Question: This is an assignment for a course we are having and i need some help.
I am having problems for example, trying to request a file that does not exist, it works that a 404 file not found page comes up, but when i look in the web tool for Safari i can see that the response code is 200, OK, which is definialty wrong, it should be the code that is the error.
But why i don't see, i send the error code header when a error occurs, but it'still doesn't work. Can somebody point me at the right direction or maybe just say what the problem is and i can fix it :D ?

Main:
'''
import java.io.File;
import java.io.IOException;
import java.net.InetSocketAddress;
import java.net.ServerSocket;
import java.net.Socket;
import java.net.SocketAddress;
public class WebServer {
private static int PORT = 8888;
private static String ROOT_DIR = "";
public static void main(String[] args) {
if (isCorrect(args) == true) {
boolean isRunning = true;
try {
/* Creates a new server socket */
ServerSocket serverSocket = new ServerSocket();
/* Binds the port to the server */
SocketAddress localBindPoint = new InetSocketAddress(PORT);
serverSocket.bind(localBindPoint);
System.out.println("==============================================" +
"
| HTTP Web Server |" +
"
===================" +
"
| Configuration: " +
"
| Directory: " +
"
| " + ROOT_DIR +
"
| Port: " +
"
| " + PORT +
"
| Usage: <directory> <port>" +
"
| ctrl-c to exit" +
"
==============================================");
/* The server is running */
while (isRunning) {
try {
/* Accept connection by client */
Socket socket = serverSocket.accept();
/* Each connected client gets a new thread */
new Thread(new RequestHandler(socket, ROOT_DIR)).start();
} catch (IOException e) {
System.err.println(e.getMessage());
}
}
} catch (IOException e) {
System.err.println("Address already in use!" +
"
Close running connection or choose other port");
}
} else
usageMsg();
System.exit(1);
}
public static boolean isDirectory(String path){
File filePath = null;
try{
filePath = new File(path);
/* False if file is not a directory */
if (!filePath.isDirectory())
return false;
}
catch (Exception e){
System.err.println(e.getMessage());
}
/* Seems to be a file path */
return true;
}
public static boolean isCorrect(String[] args){
if (args.length != 2){
usageMsg();
return false;
}
try{
ROOT_DIR = args[0].toString();
PORT = Integer.parseInt(args[1]);
}
catch (NumberFormatException n){
System.err.println(n.getMessage());
}
if (!isDirectory(ROOT_DIR)){
usageMsg();
return false;
}
return true;
}
public static void usageMsg(){
System.err.println("Invalid arguments"+
"
Usage: java -jar Webserver.jar <directory> <port>");
}
}
'''
RequestHandler:
'''
import java.io.*;
import java.net.Socket;
import java.util.StringTokenizer;
/**
* Web Server Request Handler.
* Created on 2015-02-16.
*/
public class RequestHandler implements Runnable {
/*
TODO ( ) Problem 1
TODO ( ) Problem 2
TODO ( ) Problem 3
TODO (X) Index page for first page.
TODO (X) Read and download images & other files
TODO ( ) Fix header responses
TODO ( ) Error responses
*/
private String
OK = "HTTP/1.0 200 OK",
NOT_FOUND = "HTTP/1.0 404 Not Found",
BAD_REQUEST = "HTTP/1.0 400 Bad Request",
FORBIDDEN = "HTTP/1.0 403 Forbidden",
SERVER_ERROR = "HTTP/1.0 500 Internal Server Error";
private String ROOT_DIR;
private Socket client;
private PrintStream send;
private DataInputStream fromClient;
private DataOutputStream out;
RequestHandler(Socket client, String ROOT_DIR) {
this.client = client;
this.ROOT_DIR = ROOT_DIR;
try {
send = new PrintStream(client.getOutputStream());
fromClient = new DataInputStream(client.getInputStream());
out = new DataOutputStream(new BufferedOutputStream(client.getOutputStream()));
} catch (IOException e) {
System.err.println(e.getMessage());
}
}
/* Reads the HTTP request and responds */
public void run() {
String request = null;
String fileName = null;
StringTokenizer tok = null;
try {
/* Read HTTP request from client */
while ((request = fromClient.readLine()) != null) {
System.out.println(request);
tok = new StringTokenizer(request);
/* Extracts the file path from the GET command */
if (tok.hasMoreElements() && tok.nextToken().equals("GET")
&& tok.hasMoreElements()) {
fileName = tok.nextToken();
} else
throw new FileNotFoundException();
/* */
if (fileName.endsWith("/"))
fileName += "index.html";
/* Illegal characters, prevent access to super directories */
if (fileName.indexOf("..") >= 0 || fileName.indexOf('|') >= 0
|| fileName.indexOf(':') >= 0 || fileName.indexOf('~') >= 0) {
error(FORBIDDEN, "Forbidden Access", fileName);
}
else
if (new File(fileName).isDirectory()) {
fileName = fileName.replace('\', '/');
send.close();
return;
}
/* File name is ROOT_DIR + file name */
fileName = ROOT_DIR + fileName;
/* Create file */
File file = new File(fileName);
if (file.isDirectory()) {
fileName = fileName + "index.html";
}
/* File does not exist */
if (file.exists()){
/* Determines the MIME type of the file */
String mimeType = getMimeType(file);
/* Sends the file */
sendFile(file, mimeType, fileName);
client.close();
}
else
error(NOT_FOUND, "404 File Not Found", fileName);
}
}
catch (FileNotFoundException e) {
System.err.println(e.getMessage());
}
catch (IOException e){
System.err.println(e.getMessage());
}
}
/* Sends the requested file to the client */
public void sendFile(File file, String fileType, String fileName) {
try {
// Buffer must not be to low, => fragments
int length = (int) file.length();
FileInputStream fileIn = new FileInputStream(fileName);
byte[] bytes = new byte[length];
/* Write until bytes is empty */
while ((length = fileIn.read(bytes)) != -1 ){
out.write(bytes, 0, length);
out.flush();
out.writeBytes(OK);
out.writeBytes("Server: Jakobs Web Server v1.0");
out.writeBytes("Content-Type: " + fileType + "
");
out.writeBytes("Content-Length: " + length + "
");
out.writeBytes("");
}
send.close();
} catch (IOException e) {
System.err.println(e.getMessage());
}
}
/* Sends the header response to the client */
public void sendHeaderResponse(String code, String fileType){
try {
out.writeBytes(code);
out.writeBytes("Server: Jakobs Web Server v1.0");
out.writeBytes("Content-Type: " + fileType + "
");
out.writeBytes("");
}
catch (IOException e){
System.err.println(e.getMessage());
}
}
/* Sends error response to the client */
public void error(String code, String error, String fileName){
System.err.println(error +
"
File Requested: " + fileName);
/* Sends the error code header */
sendHeaderResponse(code, fileName);
/* Sends the error message and cause to client */
send.print("<html><head><title>" + error + "</title></head><body>");
send.print("<h1>" + error + "</h1>
");
send.println("Location: /" + fileName + "/
");
send.println("Exception Cause: " + error + "
");
send.print("<a href="index.html">Start Page</a>");
send.print("</body>"</html>");
send.flush();
send.close();
}
/* Finds out the MIME type of the requested file */
public String getMimeType(File f) {
String file = f.toString();
String type = "";
if (file.endsWith(".txt")) {
type = "text/txt";
} else if (file.endsWith(".html") || file.endsWith("htm")) {
type = "text/html";
} else if (file.endsWith(".jpg")) {
type = "image/jpg";
} else if (file.endsWith(".png")) {
type = "image/png";
} else if (file.endsWith(".jpeg")) {
type = "image/jpeg";
} else if (file.endsWith(".gif")) {
type = "image/gif";
} else if (file.endsWith(".pdf")) {
type = "application/pdf";
} else if (file.endsWith(".mp3")) {
type = "audio/mpeg";
} else if (file.endsWith(".class")){
type = "application/octet-stream";
} else if (file.endsWith(".mp4")){
type = "video/mp4";
}
return type;
}
}
'''
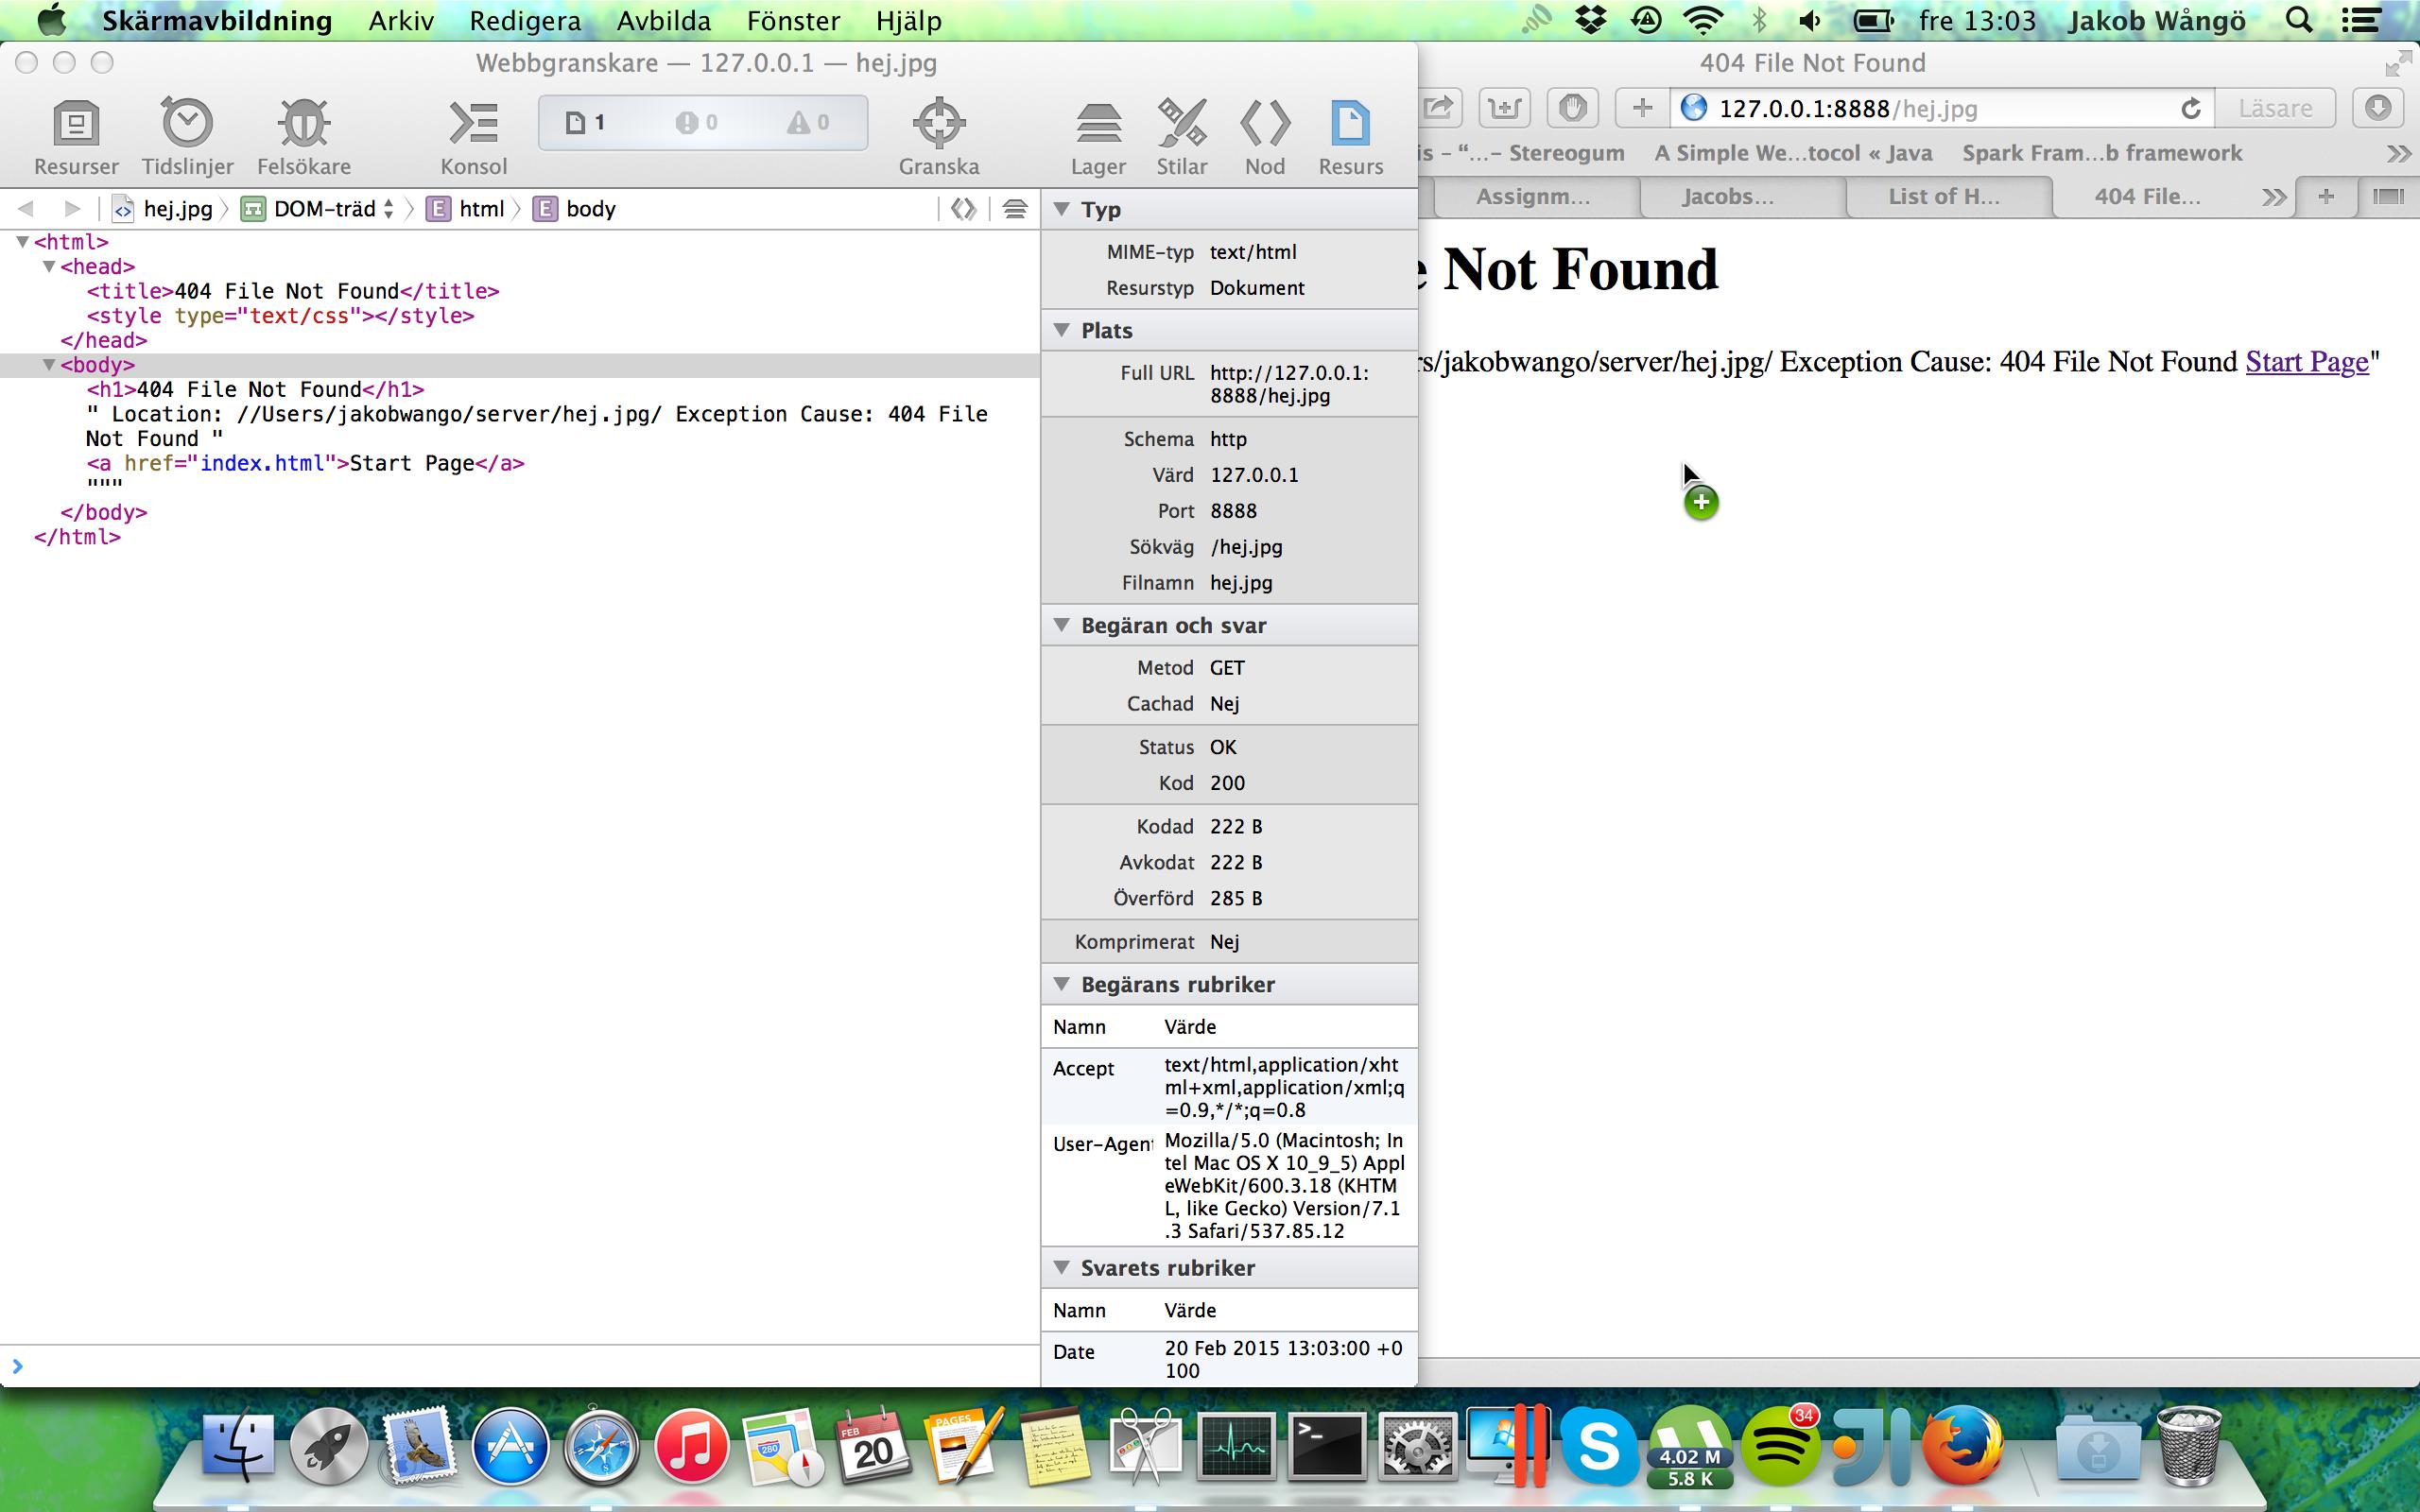
Answer: Make sure that you write e.g. 'HTTP/1.1 404 Not Found' to the client, not just the '400'.
Actually no, your problem is that you don't end the response properly. The browser keeps receiving data and shows no response code received. Let me see how this can be fixed in your code.
Also, you use two wrapper streams around 'client.getOutputStream()' to send data to the client ('send' and 'out'). Not sure why you do this. This looks weird. You should use just one wrapper stream. And you never close 'out', probably that's your problem, that's why the browser thinks the response is not yet fully received. Try to use one stream and handle it properly.
OK, here is your code fixed.
'''
import java.io.*;
import java.net.Socket;
import java.util.StringTokenizer;
/**
* Web Server Request Handler.
* Created on 2015-02-16.
*/
public class RequestHandler implements Runnable {
/*
TODO ( ) Problem 1
TODO ( ) Problem 2
TODO ( ) Problem 3
TODO (X) Index page for first page.
TODO (X) Read and download images & other files
TODO ( ) Fix header responses
TODO ( ) Error responses
*/
private String
OK = "HTTP/1.0 200 OK",
NOT_FOUND = "HTTP/1.0 404 Not Found",
BAD_REQUEST = "HTTP/1.0 400 Bad Request",
FORBIDDEN = "HTTP/1.0 403 Forbidden",
SERVER_ERROR = "HTTP/1.0 500 Internal Server Error";
private String ROOT_DIR;
private Socket client;
private PrintStream send;
private DataInputStream fromClient;
// private DataOutputStream out;
RequestHandler(Socket client, String ROOT_DIR) {
this.client = client;
this.ROOT_DIR = ROOT_DIR;
try {
send = new PrintStream(client.getOutputStream());
fromClient = new DataInputStream(client.getInputStream());
// out = new DataOutputStream(new BufferedOutputStream(client.getOutputStream()));
} catch (IOException e) {
System.err.println(e.getMessage());
}
}
/* Reads the HTTP request and responds */
public void run() {
String request = null;
String fileName = null;
StringTokenizer tok = null;
try {
/* Read HTTP request from client */
while ((request = fromClient.readLine()) != null) {
System.out.println(request);
tok = new StringTokenizer(request);
/* Extracts the file path from the GET command */
if (tok.hasMoreElements() && tok.nextToken().equals("GET")
&& tok.hasMoreElements()) {
fileName = tok.nextToken();
} else
throw new FileNotFoundException();
/* */
if (fileName.endsWith("/"))
fileName += "index.html";
/* Illegal characters, prevent access to super directories */
if (fileName.indexOf("..") >= 0 || fileName.indexOf('|') >= 0
|| fileName.indexOf(':') >= 0 || fileName.indexOf('~') >= 0) {
error(FORBIDDEN, "Forbidden Access", fileName);
}
else
if (new File(fileName).isDirectory()) {
fileName = fileName.replace('\', '/');
send.close();
return;
}
/* File name is ROOT_DIR + file name */
fileName = ROOT_DIR + fileName;
/* Create file */
File file = new File(fileName);
if (file.isDirectory()) {
fileName = fileName + "index.html";
}
/* File does not exist */
if (file.exists()){
/* Determines the MIME type of the file */
String mimeType = getMimeType(file);
/* Sends the file */
sendFile(file, mimeType, fileName);
client.close();
}
else
error(NOT_FOUND, "404 File Not Found", fileName);
}
}
catch (FileNotFoundException e) {
System.err.println(e.getMessage());
}
catch (IOException e){
System.err.println(e.getMessage());
}
}
/* Sends the requested file to the client */
public void sendFile(File file, String fileType, String fileName) {
try {
// Buffer must not be to low, => fragments
int length = 0; // (int) file.length();
FileInputStream fileIn = new FileInputStream(fileName);
byte[] bytes = new byte[1024];
ByteArrayOutputStream bos = new ByteArrayOutputStream();
/* Write until bytes is empty */
while ((length = fileIn.read(bytes)) != -1 ){
bos.write(bytes, 0, length);
// send.write(bytes, 0, length);
// send.flush();
}
bos.flush();
bos.close();
byte[] data1 = bos.toByteArray();
System.out.print(new String(data1));
send.print(OK);
send.print("");
send.print("Server: Jakobs Web Server v1.0");
send.print("Content-Type: " + fileType + "
");
send.print("Content-Length: " + data1.length + "
");
send.println("");
send.write(data1, 0, data1.length);
send.println("");
send.flush();
send.close();
fileIn.close();
} catch (IOException e) {
System.err.println(e.getMessage());
}
}
/* Sends the header response to the client */
public void sendHeaderResponse(String code, String fileType){
try {
send.print(code);
send.print("Server: Jakobs Web Server v1.0");
send.print("Content-Type: " + fileType + "
");
send.print("");
send.println();
}
catch (Exception e){
System.err.println(e.getMessage());
}
}
/* Sends error response to the client */
public void error(String code, String error, String fileName){
System.err.println(error +
"
File Requested: " + fileName);
/* Sends the error code header */
sendHeaderResponse(code, fileName);
// send.println("ERROR");
/* Sends the error message and cause to client */
send.print("<html><head><title>" + error + "</title></head><body>");
send.print("<h1>" + error + "</h1>
");
send.println("Location: /" + fileName + "/
");
send.println("Exception Cause: " + error + "
");
send.print("<a href="index.html">Start Page</a>");
send.print("</body></html>");
send.flush();
send.close();
}
/* Finds out the MIME type of the requested file */
public String getMimeType(File f) {
String file = f.toString();
String type = "";
if (file.endsWith(".txt")) {
type = "text/txt";
} else if (file.endsWith(".html") || file.endsWith("htm")) {
type = "text/html";
} else if (file.endsWith(".jpg")) {
type = "image/jpg";
} else if (file.endsWith(".png")) {
type = "image/png";
} else if (file.endsWith(".jpeg")) {
type = "image/jpeg";
} else if (file.endsWith(".gif")) {
type = "image/gif";
} else if (file.endsWith(".pdf")) {
type = "application/pdf";
} else if (file.endsWith(".mp3")) {
type = "audio/mpeg";
} else if (file.endsWith(".class")){
type = "application/octet-stream";
} else if (file.endsWith(".mp4")){
type = "video/mp4";
}
return type;
}
}
'''